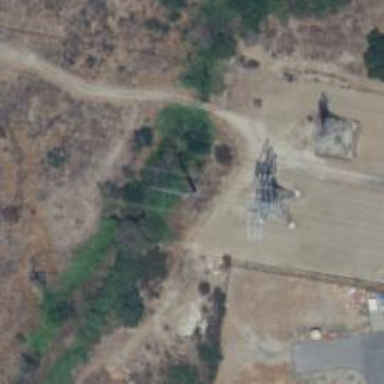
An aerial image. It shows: Power tower.